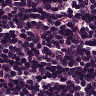
Metastatic tissue present: no